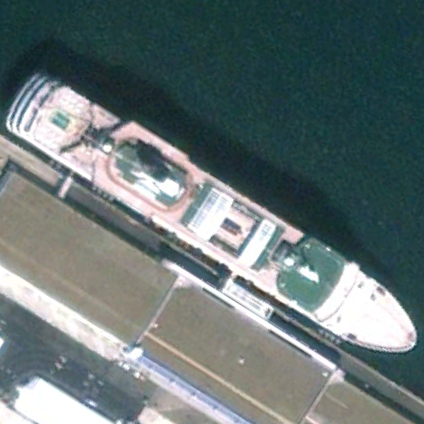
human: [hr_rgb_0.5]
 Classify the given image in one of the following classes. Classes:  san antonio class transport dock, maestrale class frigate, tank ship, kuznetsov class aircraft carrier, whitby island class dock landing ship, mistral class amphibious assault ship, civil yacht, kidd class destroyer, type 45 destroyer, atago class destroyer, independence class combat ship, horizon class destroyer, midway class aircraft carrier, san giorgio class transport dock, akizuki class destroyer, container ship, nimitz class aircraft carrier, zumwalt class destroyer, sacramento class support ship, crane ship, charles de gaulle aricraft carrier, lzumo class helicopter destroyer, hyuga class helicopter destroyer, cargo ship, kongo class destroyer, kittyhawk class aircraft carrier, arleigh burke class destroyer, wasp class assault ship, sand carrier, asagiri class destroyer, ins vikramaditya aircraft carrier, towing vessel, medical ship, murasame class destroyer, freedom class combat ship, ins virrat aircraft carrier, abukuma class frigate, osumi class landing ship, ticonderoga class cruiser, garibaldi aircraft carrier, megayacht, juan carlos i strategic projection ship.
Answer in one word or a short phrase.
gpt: Megayacht